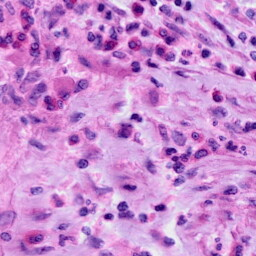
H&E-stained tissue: Cervix